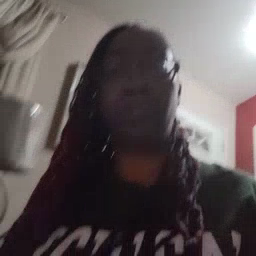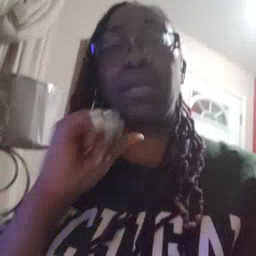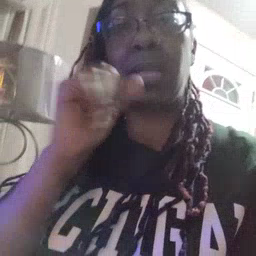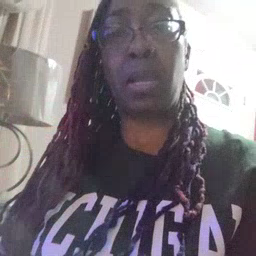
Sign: not